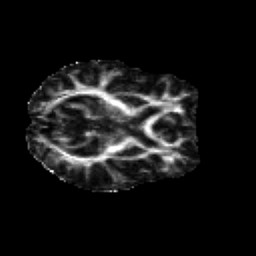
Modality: FA
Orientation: axial
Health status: healthy
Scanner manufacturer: siemens
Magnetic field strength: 3 T
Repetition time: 12 s
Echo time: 0.092 s